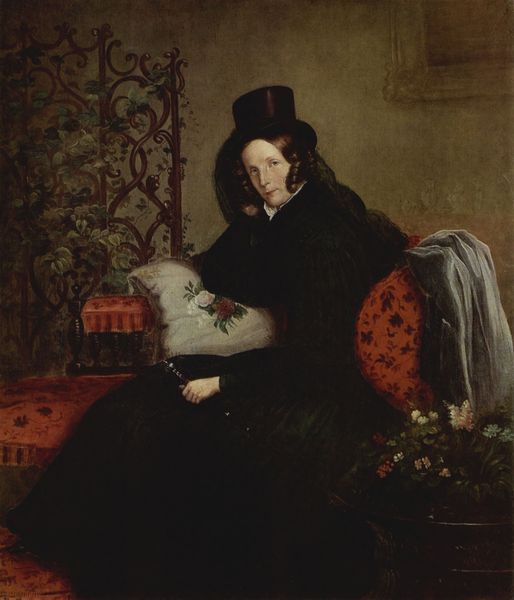
Titel: Nach einem Spazierritt (Porträt der Friederike Luise Charlotte Wilhelmine, Tochter Friedrich Wilhelm III.)
Künstler: Franz Krüger
Standort: Sankt Petersburg
Institution: Eremitage
Schlagwörter: blätter, dunkel, gemälde, hand, mann, schatten, umhang, weiß, gelb, grün, sitzen, blume, blumen, braun, fenster, frau, frisur, grau, haar, holz, hut, kleid, kleider, mund, nase, ohr, orange, raum, schwarz, stirn, stuhl, tisch, zimmer, blick, blüten, dame, rose, rosen, rot, schal, schleier, tuch, beige, malerei, muster, ornament, rock, teppich, zylinder, alt, wand, arm, arme, augen, barock, blass, falten, gesicht, kleidung, kragen, mensch, rahmen, schale, trauer, bild, bildnis, hände, innenraum, möbel, portrait, porträt, spiegel, öl, gitter, boden, auge, haare, mantel, sessel, stickerei, stoff, stoffe, girlande, person, pflanze, pflanzen, blässe, kontrast, lochen, locke, locken, ohren, renaissance, rokoko, stock, ranken, vase, blumentopf, topf, bilderrahmen, sofa, stab, mauer, hocker, kissen, duktus, falte, ohrensessel, polster, witwe, ernst, floral, ornamente, paravan, paravant, paravent, tischchen, stube, faden, nadel, sticken, couch, rüsche, rüschen, gesteck, blumenstrauss, bouquet, strauß, wände, gerüst, alter, diwan, bruan, degen, ranke, biedermeier, handwerk, halbprofil, mauern, kletterpflanze, schwaru, herrscherin, königin, kisse, gemölde, zwitter, garn, planze, brockat, hermaphrodit, polstermöbel, rahmne, rankgitter, stickend, balss, dsssaö, strauße, wse